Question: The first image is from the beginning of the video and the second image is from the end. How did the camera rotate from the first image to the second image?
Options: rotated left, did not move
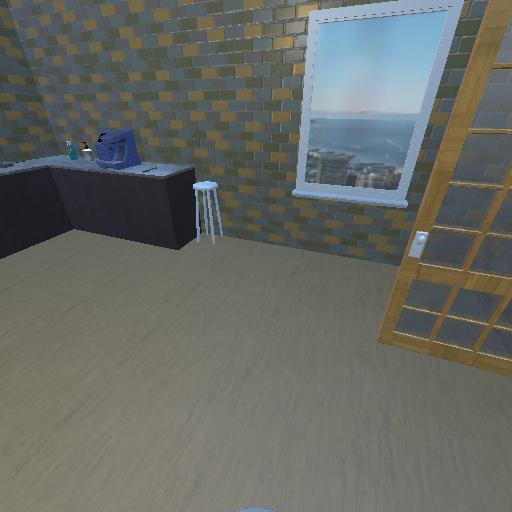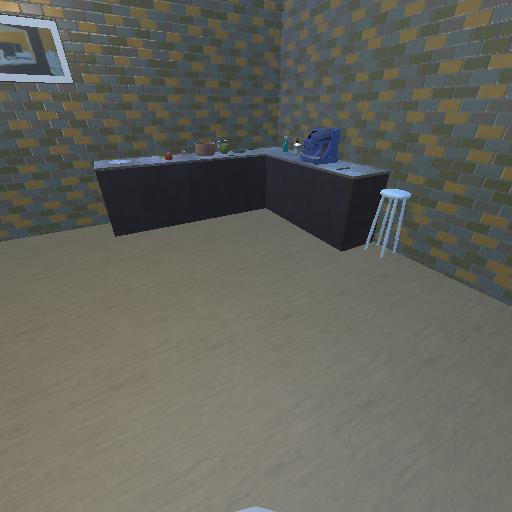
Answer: rotated left